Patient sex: M
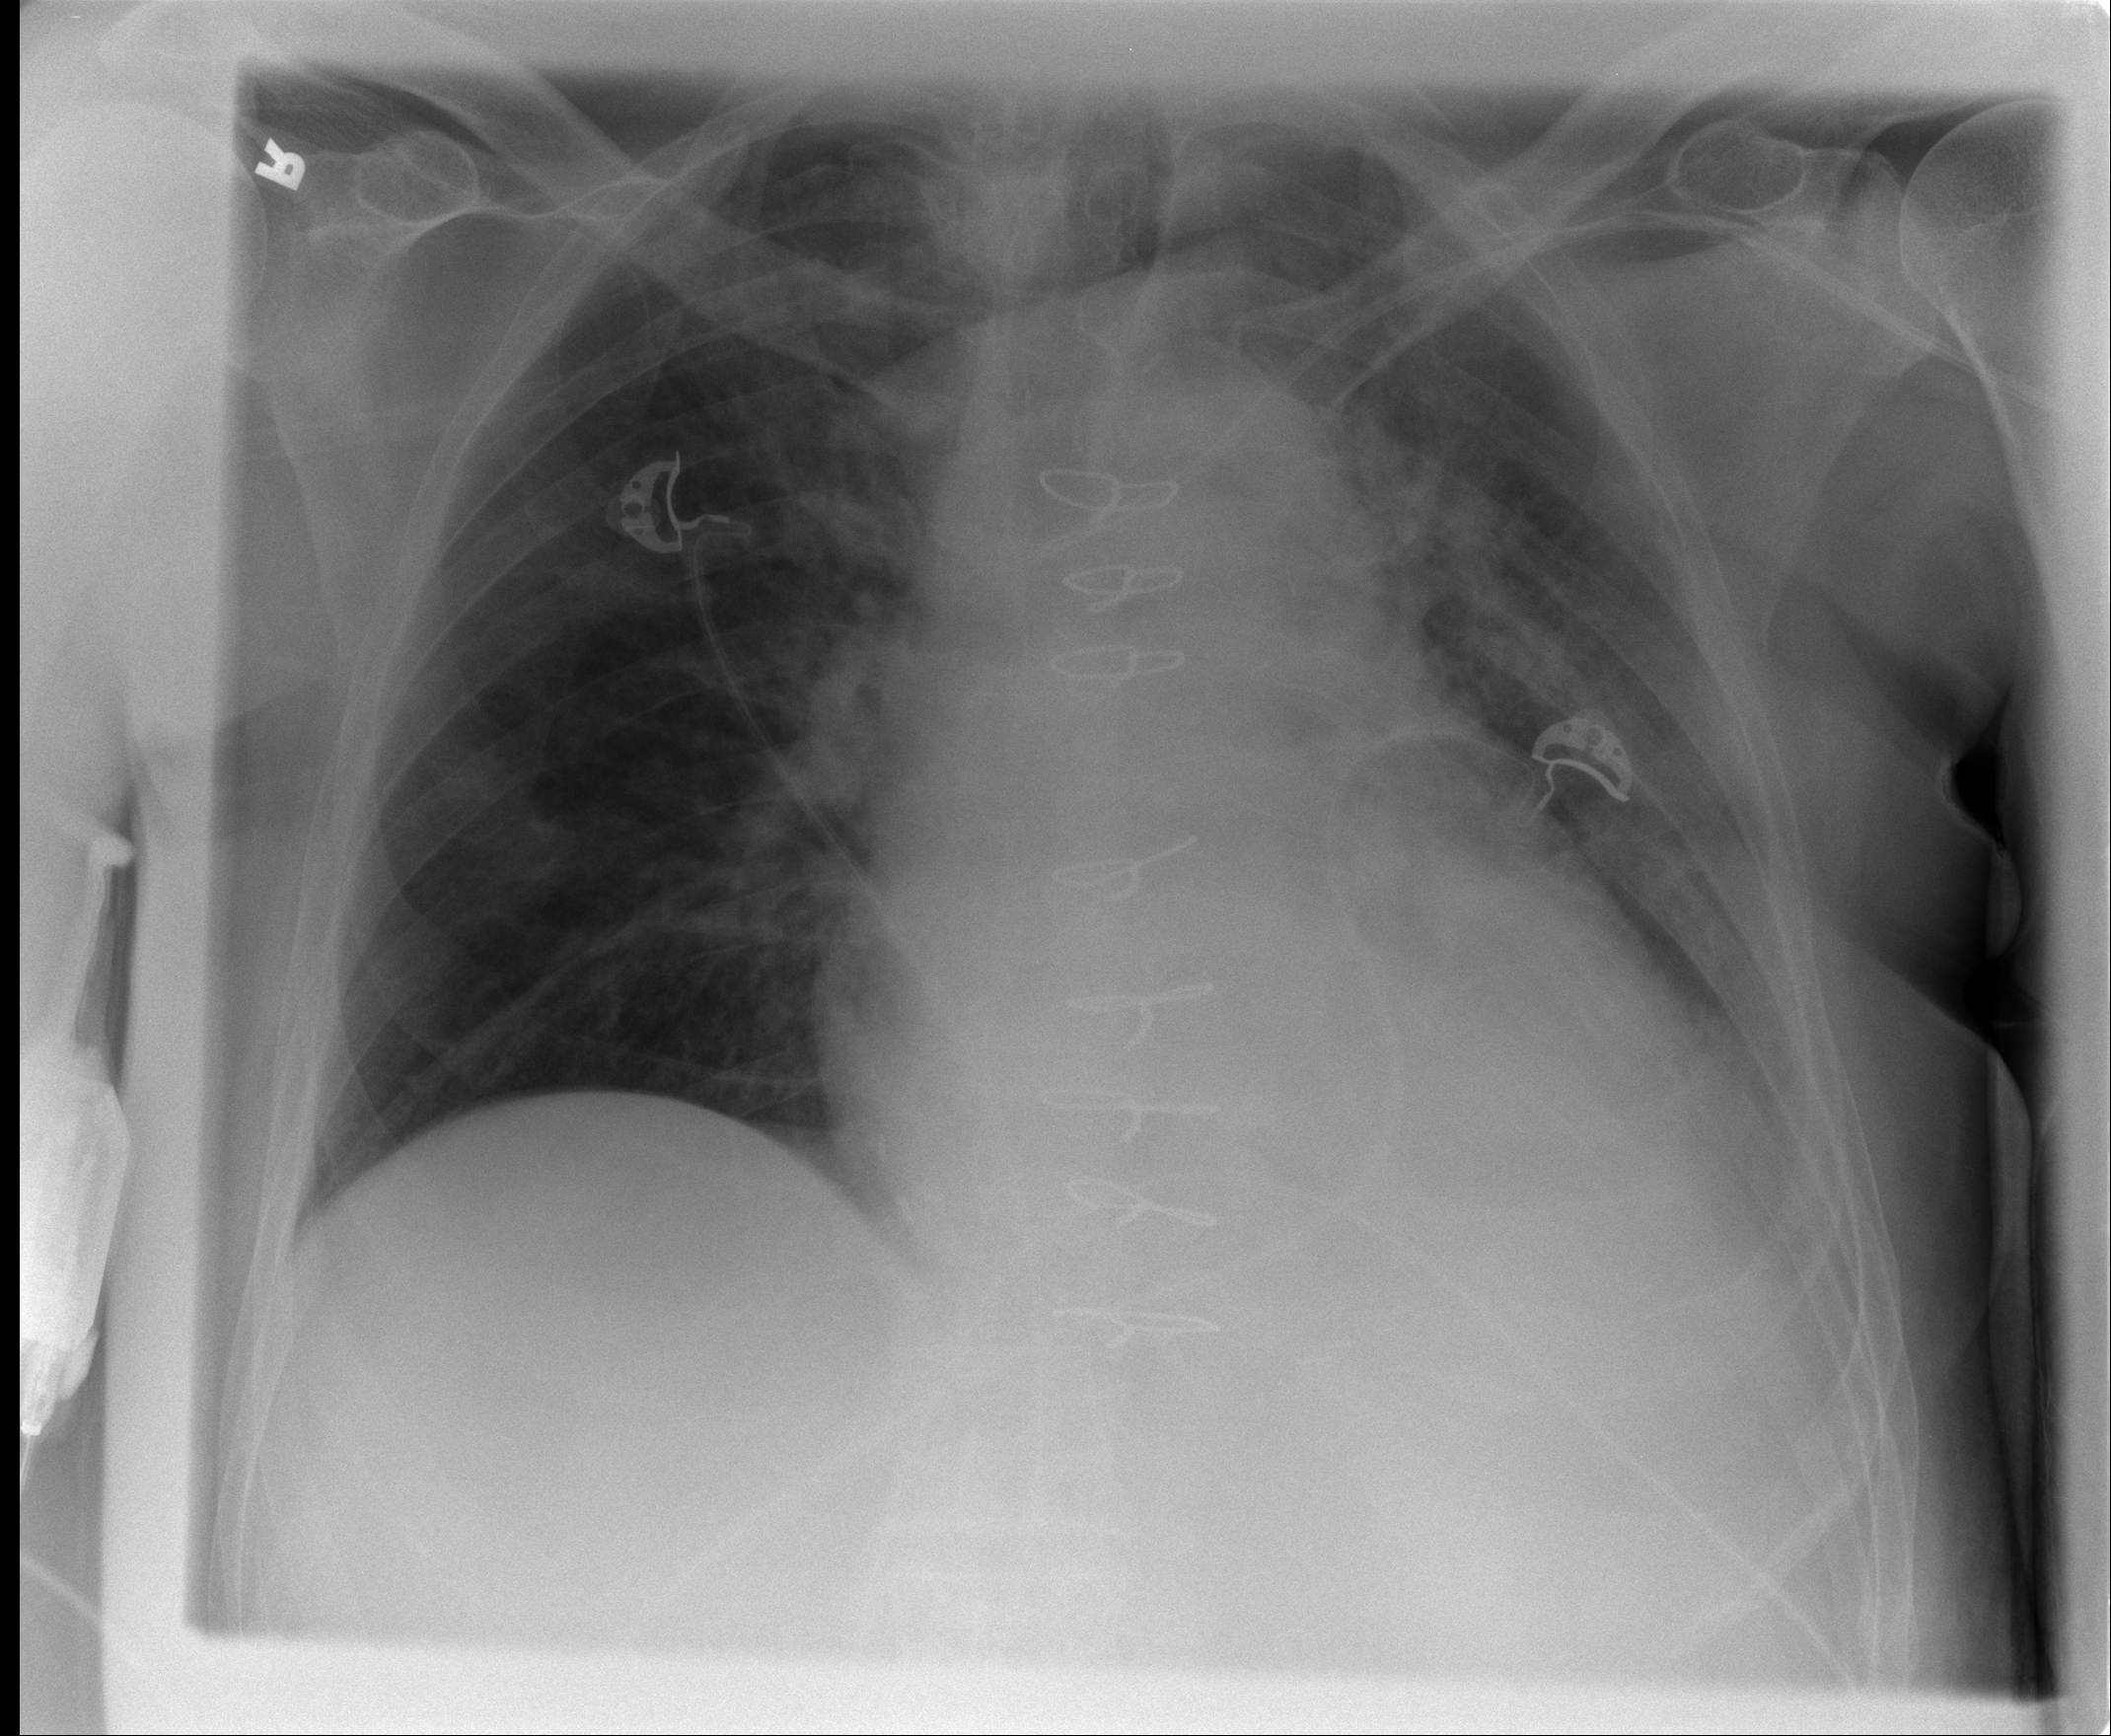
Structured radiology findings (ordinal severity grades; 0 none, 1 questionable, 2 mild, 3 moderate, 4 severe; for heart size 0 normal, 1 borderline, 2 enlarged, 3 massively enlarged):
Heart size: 2
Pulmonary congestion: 2
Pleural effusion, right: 0
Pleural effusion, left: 2
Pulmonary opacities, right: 1
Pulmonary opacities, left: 1
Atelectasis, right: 2
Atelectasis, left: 2